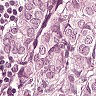
Metastatic tissue present: yes